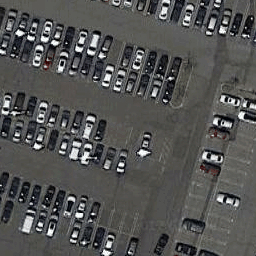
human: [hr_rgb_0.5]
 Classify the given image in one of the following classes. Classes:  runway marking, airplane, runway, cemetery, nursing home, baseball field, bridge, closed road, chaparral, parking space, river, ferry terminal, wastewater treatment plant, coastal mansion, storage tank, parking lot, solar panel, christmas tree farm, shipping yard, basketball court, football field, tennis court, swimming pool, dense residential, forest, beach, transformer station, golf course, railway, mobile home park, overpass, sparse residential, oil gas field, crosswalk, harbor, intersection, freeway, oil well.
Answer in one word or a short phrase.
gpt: parking lot